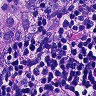
Metastatic tissue present: no